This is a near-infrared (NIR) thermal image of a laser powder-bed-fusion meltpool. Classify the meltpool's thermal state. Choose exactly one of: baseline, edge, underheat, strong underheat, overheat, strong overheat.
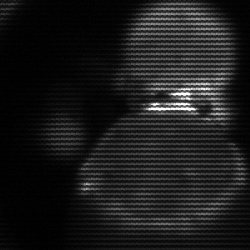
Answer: edge